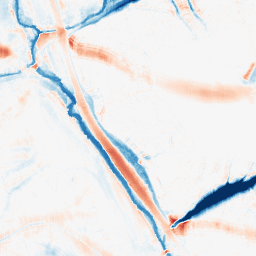
Category: morphological
Decomposition family: morphological_ellipse
Decomposition parameters: operation: average
width: 30
height: 20
Upsampling method: bicubic
Upsampling parameters: scale: 4
Upsampling scale: 4